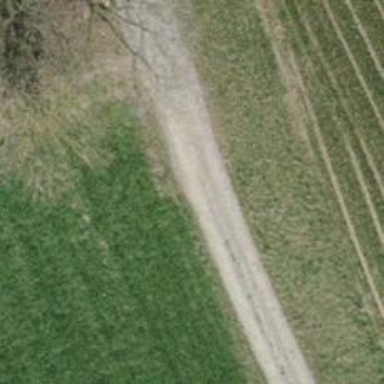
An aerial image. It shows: Gravel track of grade3 type.